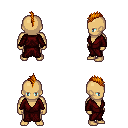
a pixel art fantasy rpg character, male body template, human, tanned skin, red robe, red pants, dark blonde mohawk hairstyle, four views (front, back, left, right), 2x2 character sprite sheet, small pixel art, hard edges, no anti-aliasing